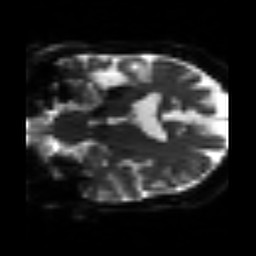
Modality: sbref
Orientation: coronal
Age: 62
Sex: female
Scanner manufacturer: siemens
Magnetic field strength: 3 T
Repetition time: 3.2 s
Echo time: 0.081 s